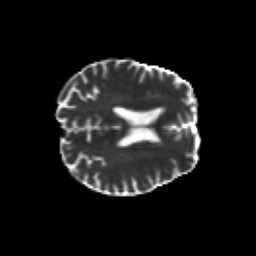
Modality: T2w
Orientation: axial
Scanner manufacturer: siemens
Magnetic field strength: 3 T
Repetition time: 6.8 s
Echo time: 0.093 s